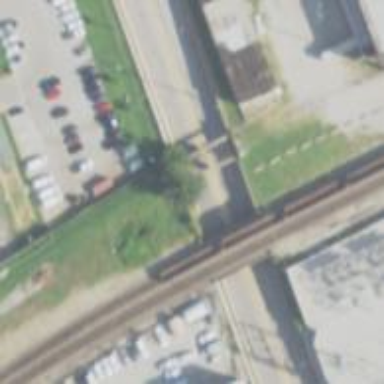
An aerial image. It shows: Abandoned railway bridge.